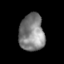
Tissue: skin
Cell type: T cells
Senescence score: 0.6906
Nuclear area (px): 908
Mean DAPI intensity: 130.629